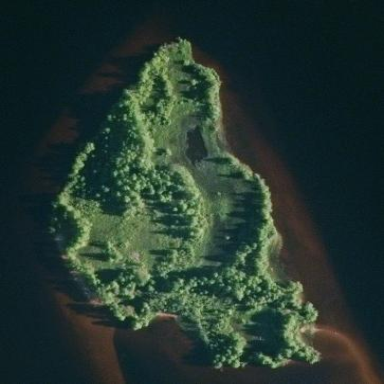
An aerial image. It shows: Islet.